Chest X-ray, AP view. Patient: 52 years old, sex F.
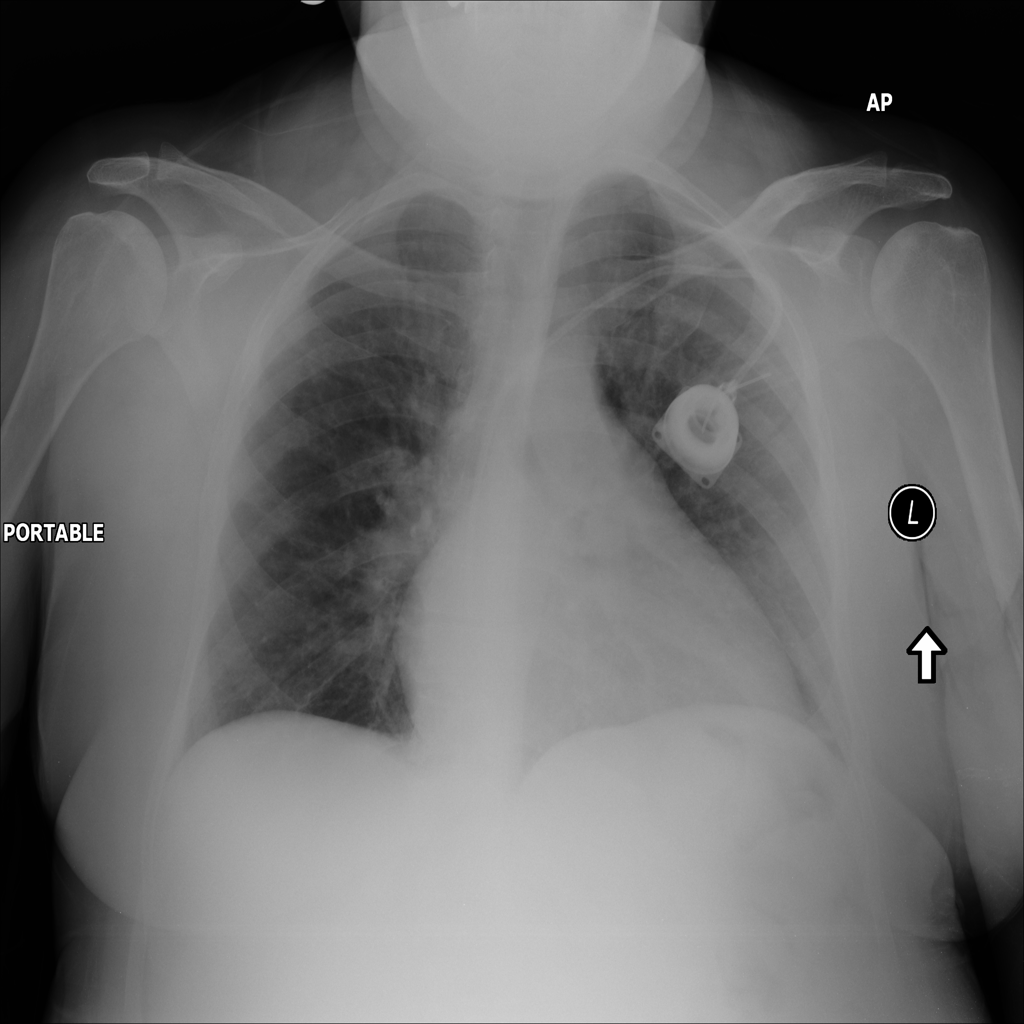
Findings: No Finding